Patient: sex F, age 76
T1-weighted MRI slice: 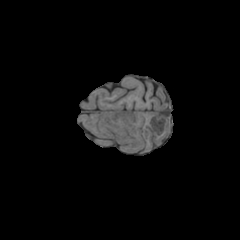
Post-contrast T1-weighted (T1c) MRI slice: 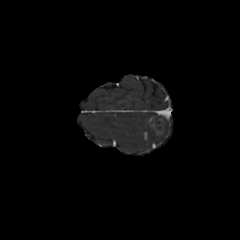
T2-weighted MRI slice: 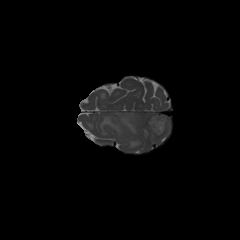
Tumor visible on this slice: yes
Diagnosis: Glioblastoma, IDH-wildtype
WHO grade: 4